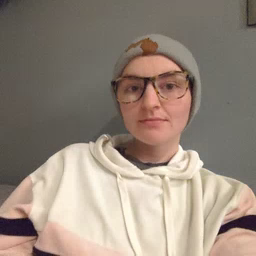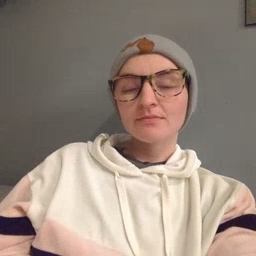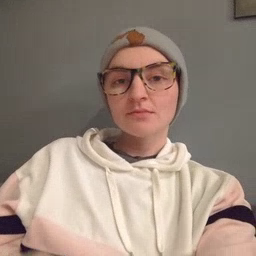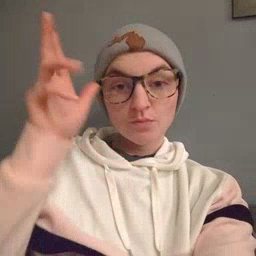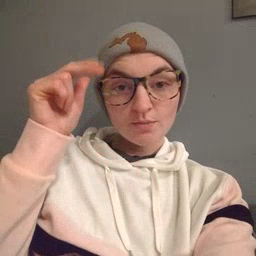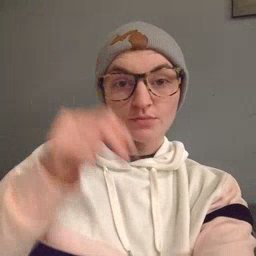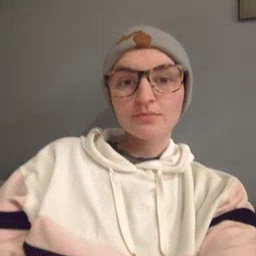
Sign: horse